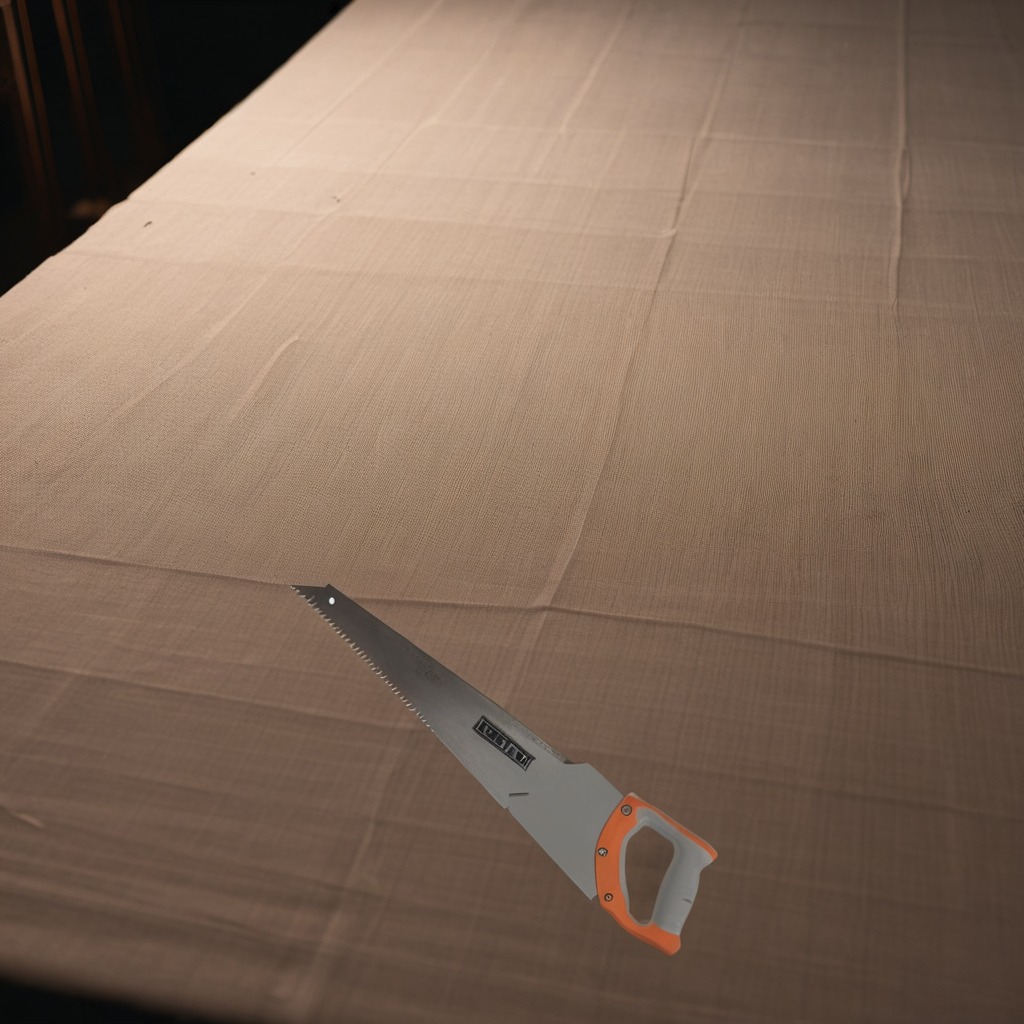
A metal saw is lying on a wooden table.